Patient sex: M
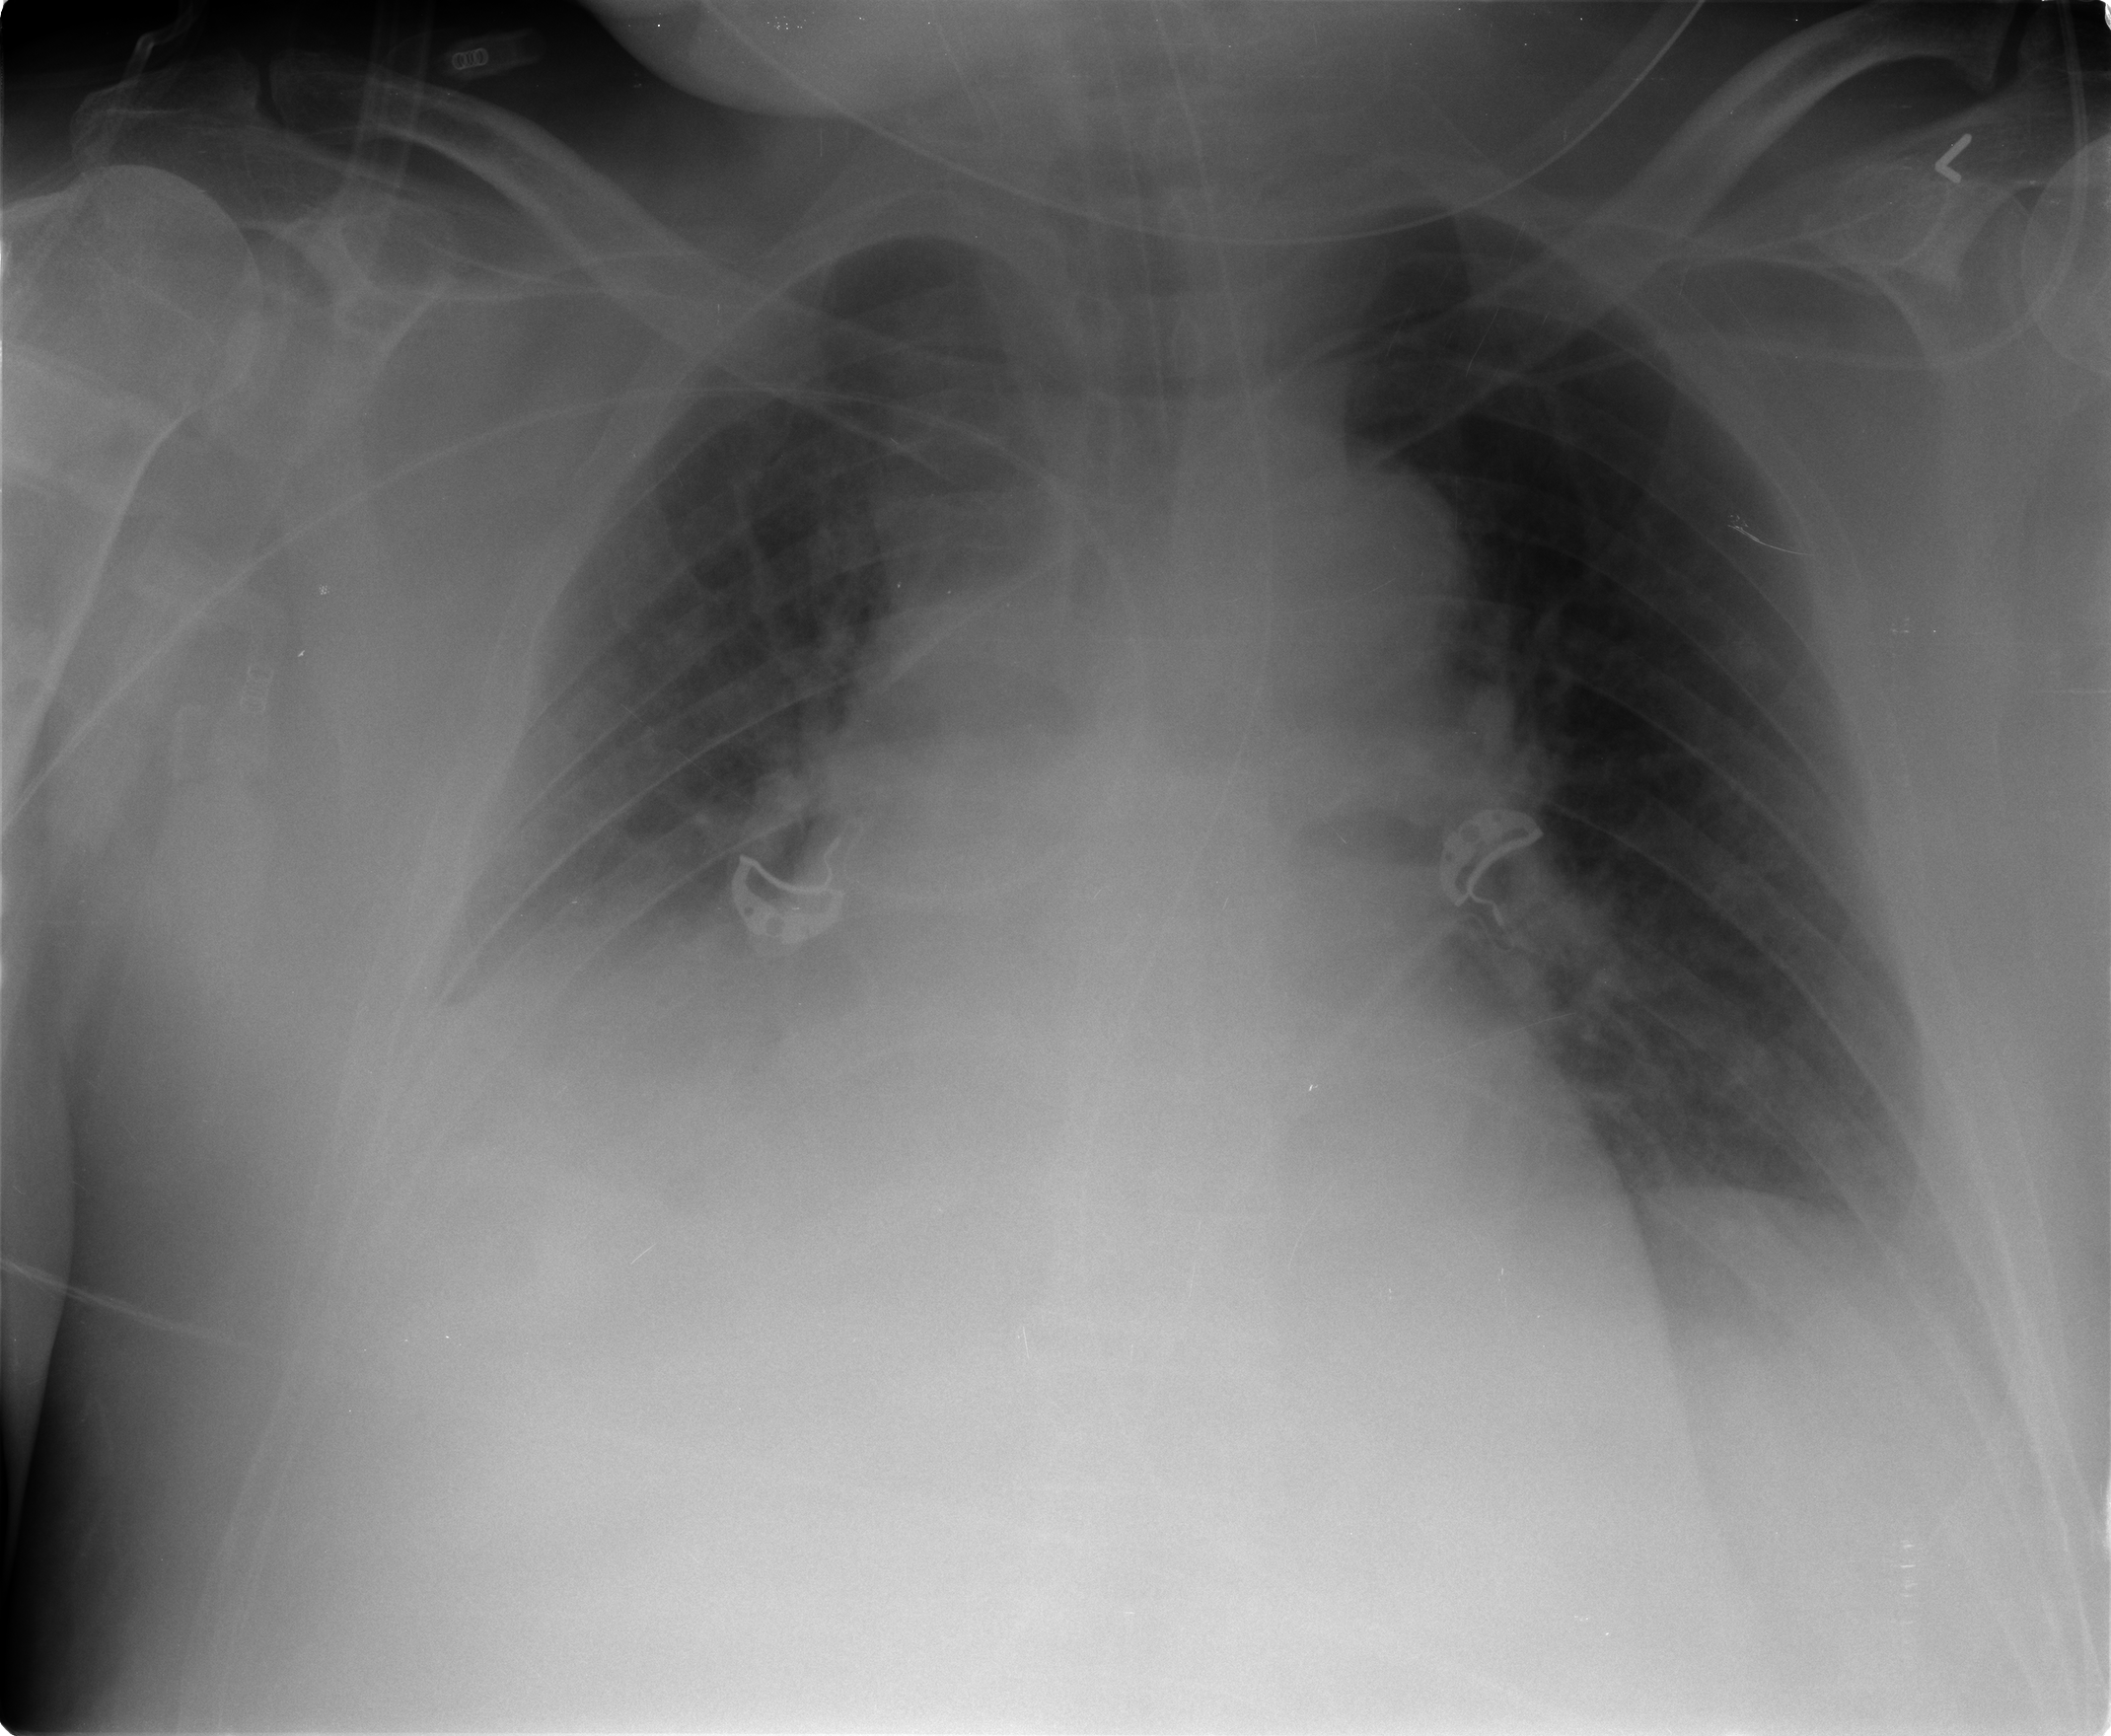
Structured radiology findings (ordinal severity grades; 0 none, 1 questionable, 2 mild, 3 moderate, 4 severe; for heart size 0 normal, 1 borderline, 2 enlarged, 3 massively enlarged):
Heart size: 2
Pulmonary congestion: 2
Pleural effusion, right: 2
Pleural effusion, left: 1
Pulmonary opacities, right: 1
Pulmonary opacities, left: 1
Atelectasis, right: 3
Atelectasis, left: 1